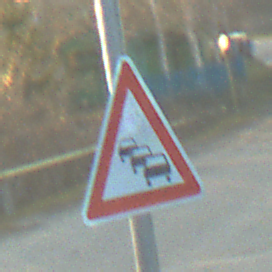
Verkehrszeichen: Stau
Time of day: SunriseSunset
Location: Outdoor (RoadRail)
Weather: PartlyCloudy
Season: NotSpecified
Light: Natural